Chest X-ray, PA view. Patient: 62 years old, sex F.
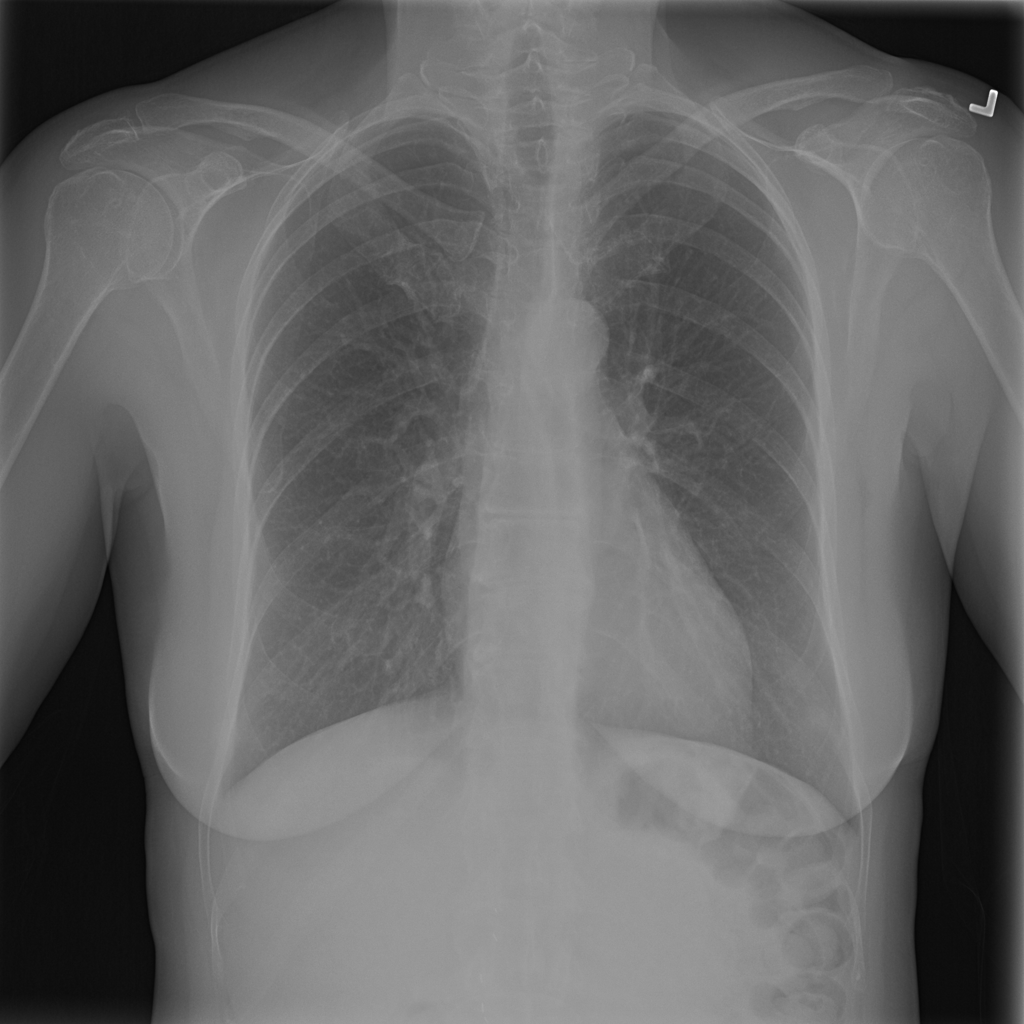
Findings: No Finding